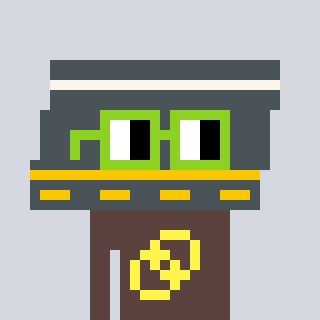
a pixel art character with square light green glasses, a road-shaped head and a darkbrown-colored body on a cool background